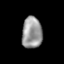
Tissue: skin
Cell type: Epithelial cells
Senescence score: 0.2726
Nuclear area (px): 628
Mean DAPI intensity: 151.209